Interaction volume radius: 5 \u00c5
Interaction volume height: 10 \u00c5
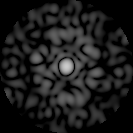
Disorder parameter: 0.8455